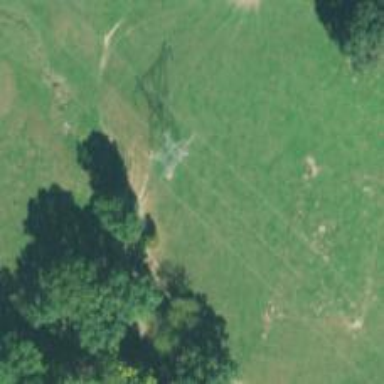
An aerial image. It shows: Lattice structure tower.